Field crop: maize
Growth stage: 2
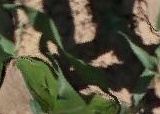
Species: maize